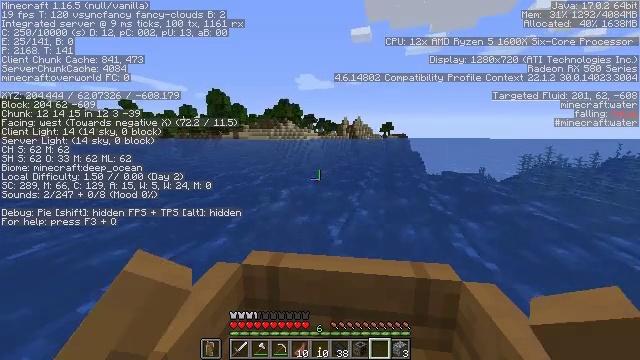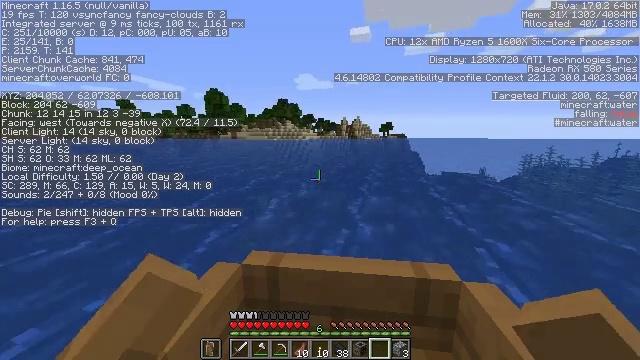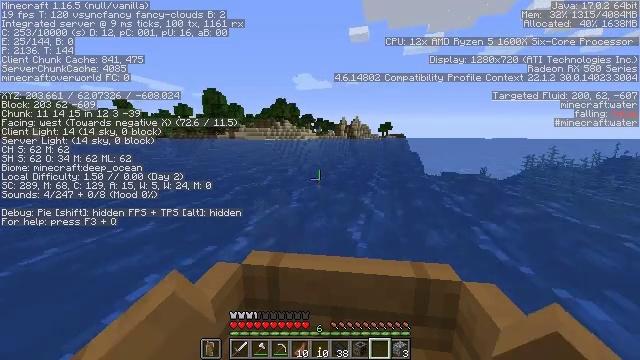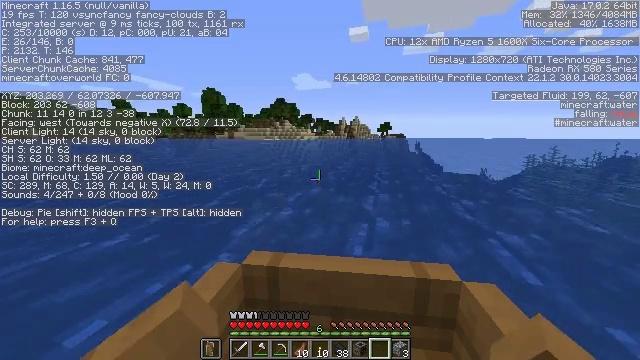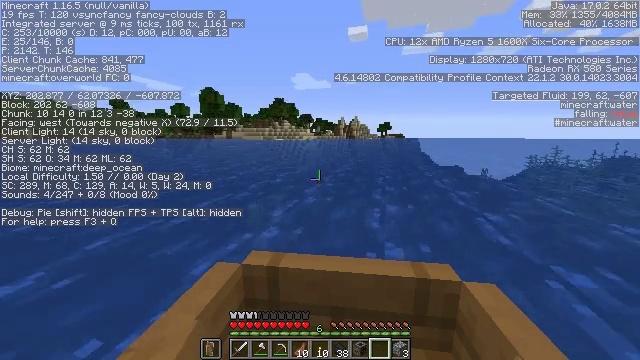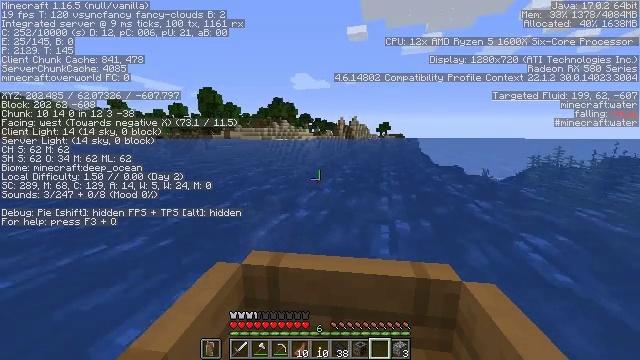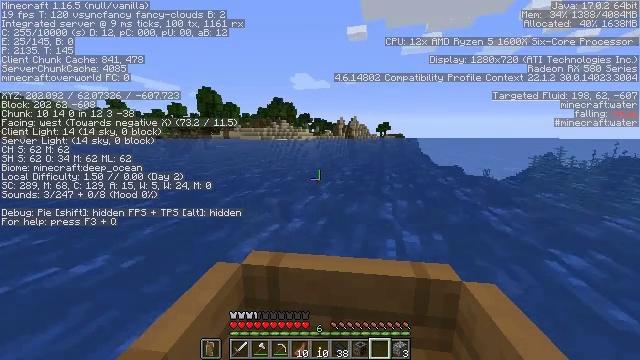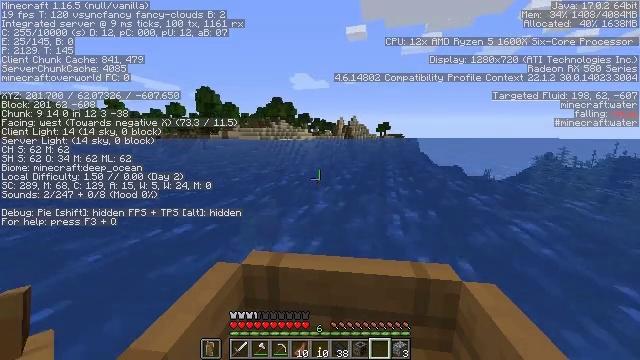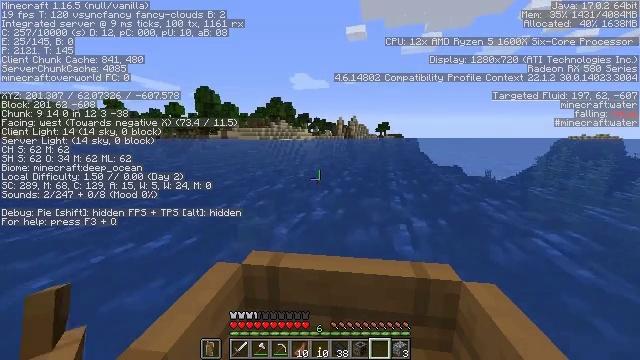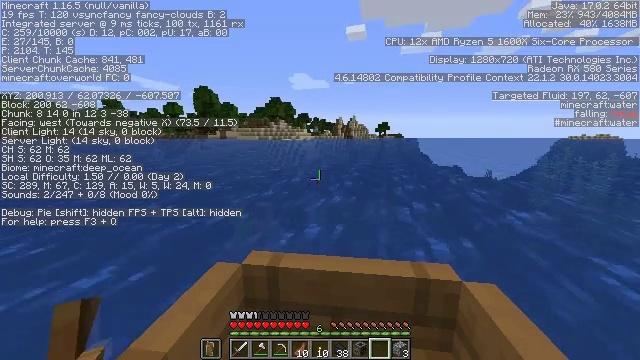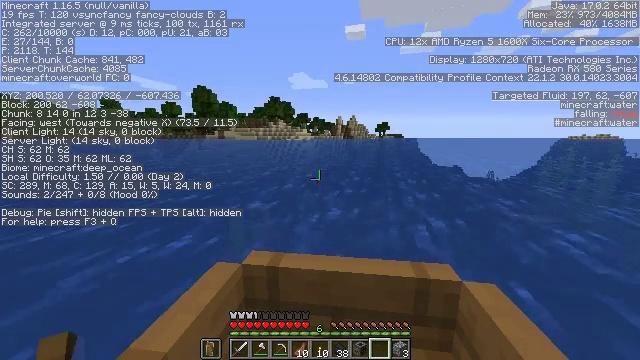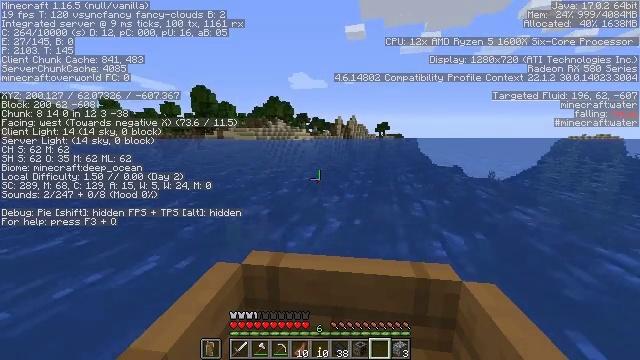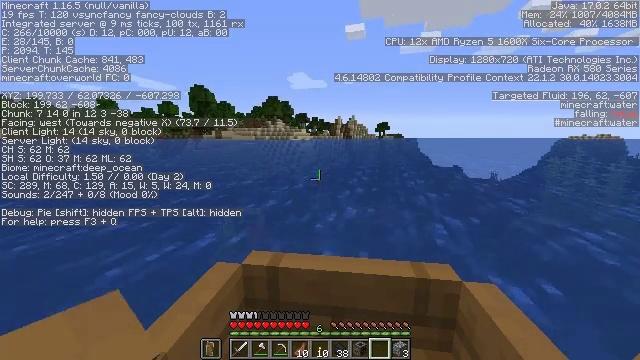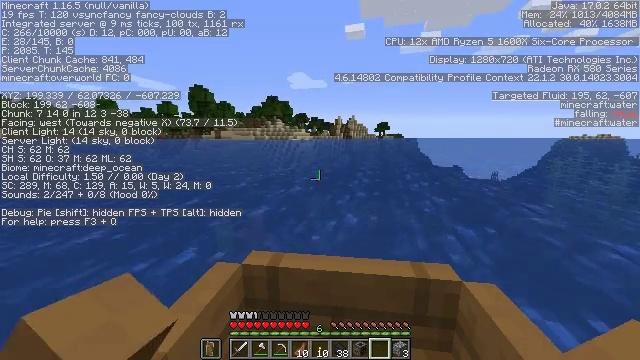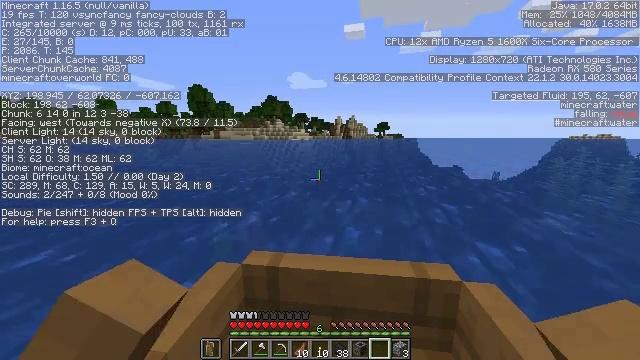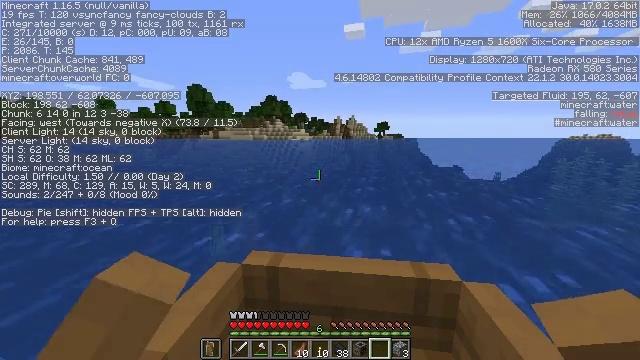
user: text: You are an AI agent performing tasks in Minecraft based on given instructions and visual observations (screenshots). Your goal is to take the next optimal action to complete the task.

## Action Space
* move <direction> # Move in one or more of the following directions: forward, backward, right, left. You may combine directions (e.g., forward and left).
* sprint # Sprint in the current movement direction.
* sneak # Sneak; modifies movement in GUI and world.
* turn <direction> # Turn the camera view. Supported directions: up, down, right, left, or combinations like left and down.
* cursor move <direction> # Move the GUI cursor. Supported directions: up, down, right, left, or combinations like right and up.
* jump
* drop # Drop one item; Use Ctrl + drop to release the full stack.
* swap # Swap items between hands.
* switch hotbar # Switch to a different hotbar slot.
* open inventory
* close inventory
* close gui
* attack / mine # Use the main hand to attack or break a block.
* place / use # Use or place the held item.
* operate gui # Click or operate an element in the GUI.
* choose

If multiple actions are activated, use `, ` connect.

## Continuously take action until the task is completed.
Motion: motion action
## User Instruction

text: Collect sugar cane near water sources.
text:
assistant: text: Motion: move forward
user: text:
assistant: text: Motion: move forward
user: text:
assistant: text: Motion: move forward
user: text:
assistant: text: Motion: move forward
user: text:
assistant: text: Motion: move forward
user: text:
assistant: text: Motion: move forward
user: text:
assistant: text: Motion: move forward
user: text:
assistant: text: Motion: move forward
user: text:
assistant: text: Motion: move forward
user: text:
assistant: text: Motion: move forward
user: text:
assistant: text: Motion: move forward
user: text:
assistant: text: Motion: move forward
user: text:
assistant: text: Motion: move forward
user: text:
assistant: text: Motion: move forward
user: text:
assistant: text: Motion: move forward
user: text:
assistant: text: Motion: move forward
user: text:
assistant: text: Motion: move forward
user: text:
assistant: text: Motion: move forward
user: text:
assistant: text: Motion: move forward
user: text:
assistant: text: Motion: move forward and move right
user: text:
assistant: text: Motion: move forward and move right
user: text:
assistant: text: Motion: move forward and move right
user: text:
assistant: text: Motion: move forward and move right
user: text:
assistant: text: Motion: move forward
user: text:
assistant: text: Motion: move forward
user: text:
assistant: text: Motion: move forward
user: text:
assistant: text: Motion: move forward
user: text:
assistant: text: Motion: move forward
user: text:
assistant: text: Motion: move forward
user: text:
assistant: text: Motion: move forward